Field crop: maize
Growth stage: 2
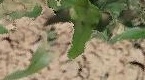
Species: maize